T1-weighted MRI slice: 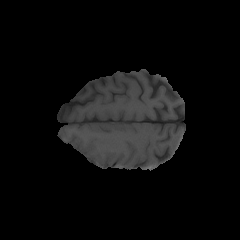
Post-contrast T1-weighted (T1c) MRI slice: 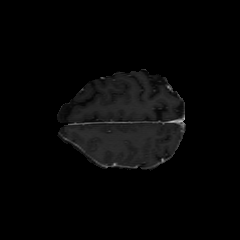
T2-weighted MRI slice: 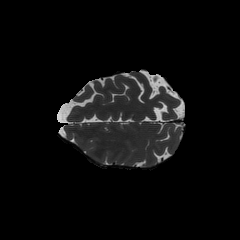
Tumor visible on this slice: no